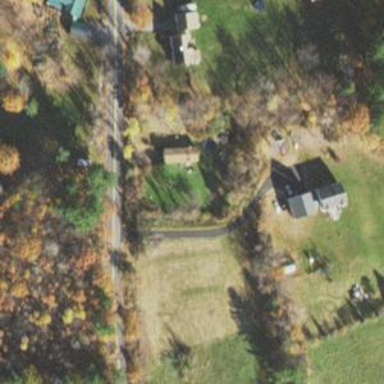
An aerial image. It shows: Driveway leading to service road.